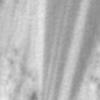
Label: no_change